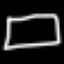
Label: square